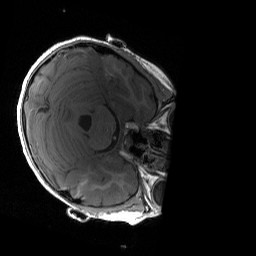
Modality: T1w
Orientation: axial
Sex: female
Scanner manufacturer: siemens
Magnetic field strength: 3 T
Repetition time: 1.9 s
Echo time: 0.00243 s